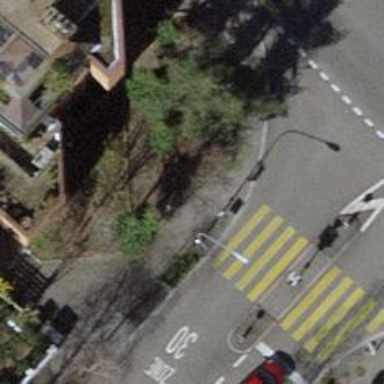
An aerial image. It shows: Kerb serving as barrier.